Aerial crown-view tile of a tropical tree (Barro Colorado Island, Panama), acquired 20250317:
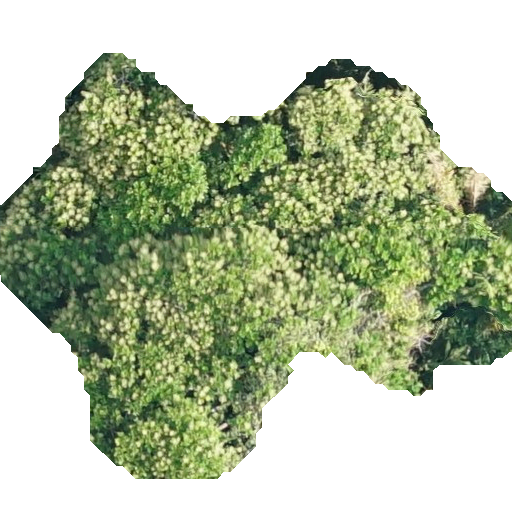
Species: Anacardium excelsum
GBIF accepted scientific name: Anacardium excelsum
Crown area: 221.931 m²